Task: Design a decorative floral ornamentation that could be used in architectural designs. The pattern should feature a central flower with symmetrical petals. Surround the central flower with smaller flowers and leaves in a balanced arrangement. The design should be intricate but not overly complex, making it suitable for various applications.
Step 1050:
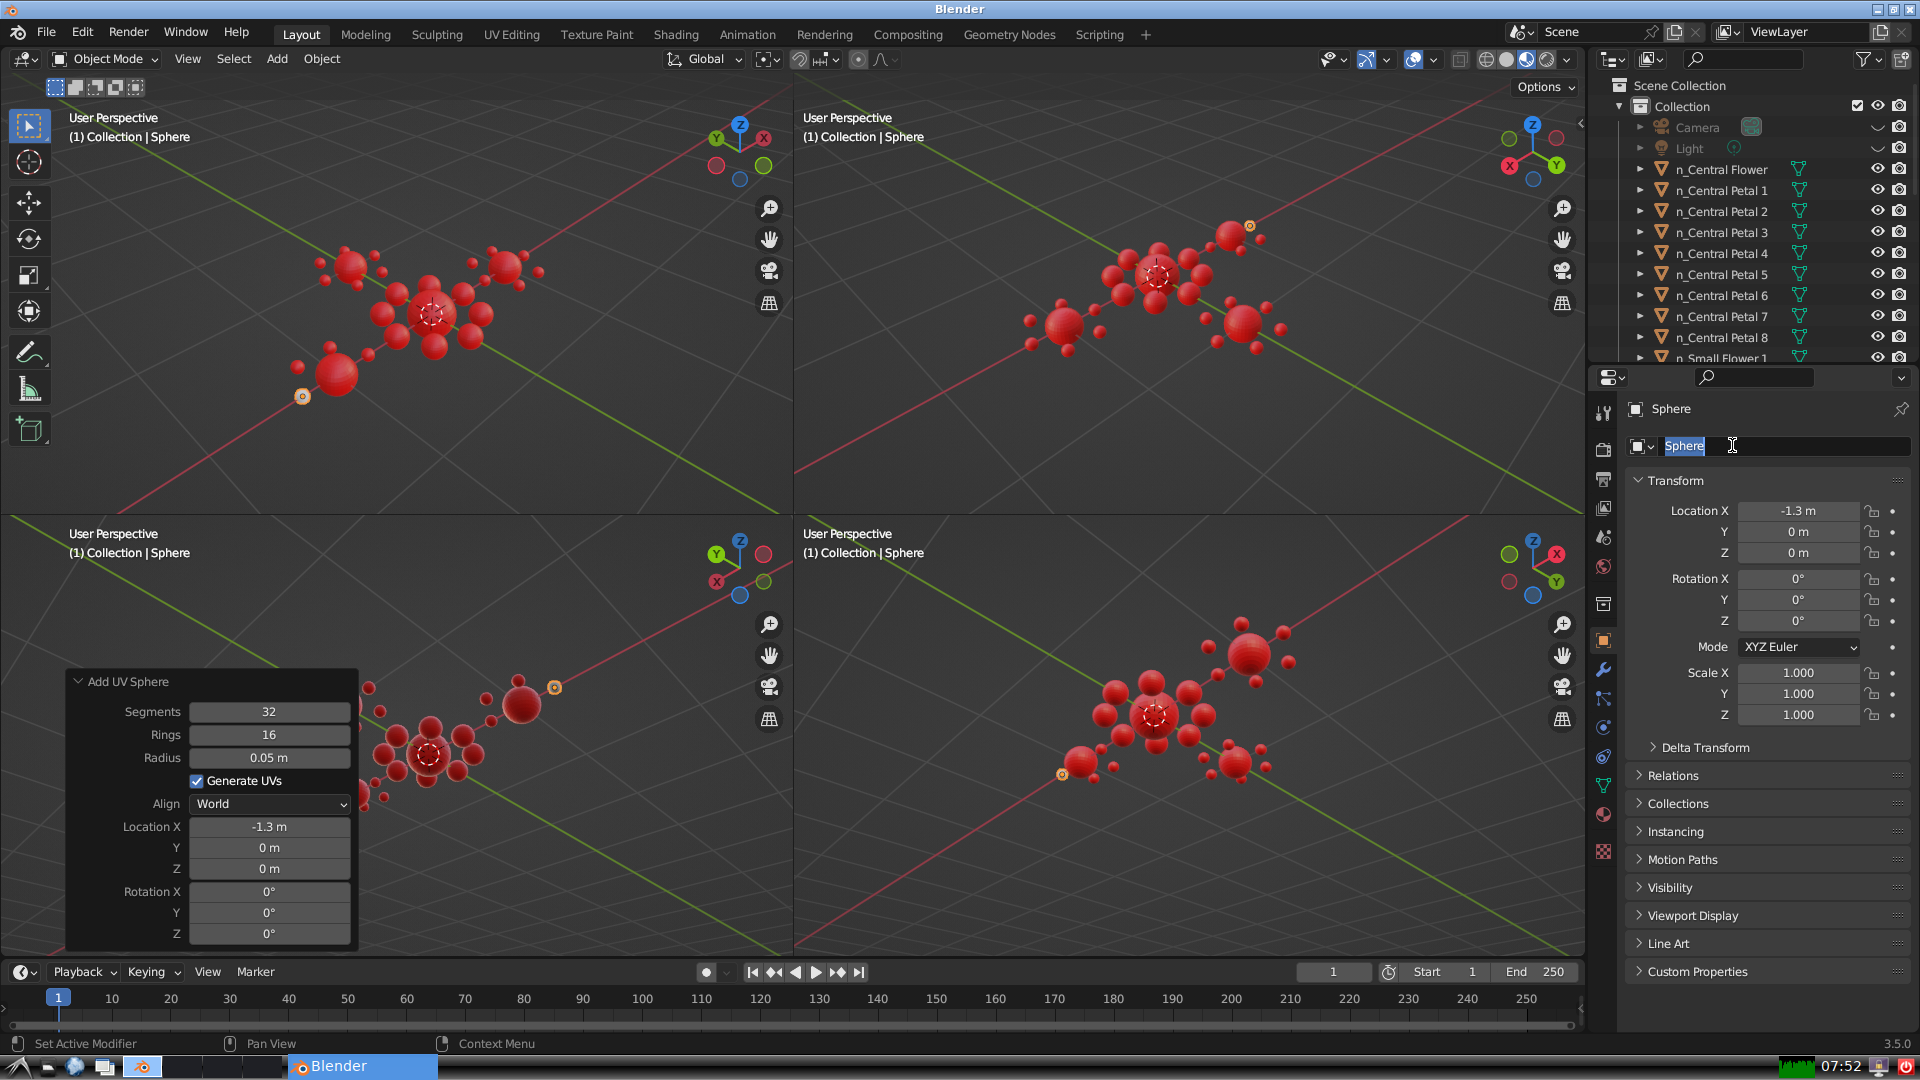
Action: input_text: n_Small Petal 3-4